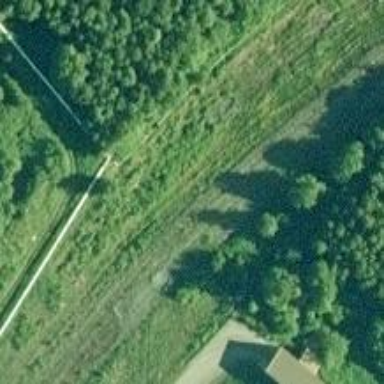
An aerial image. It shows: Abandoned railway yard.